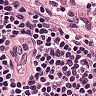
Metastatic tissue present: no